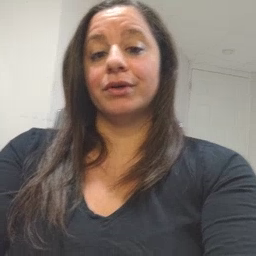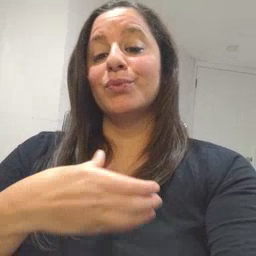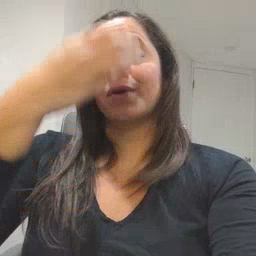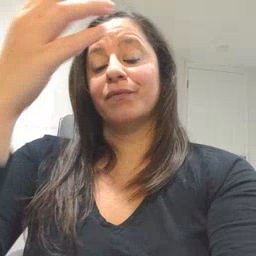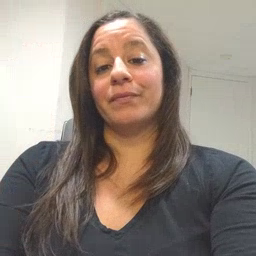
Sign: giraffe